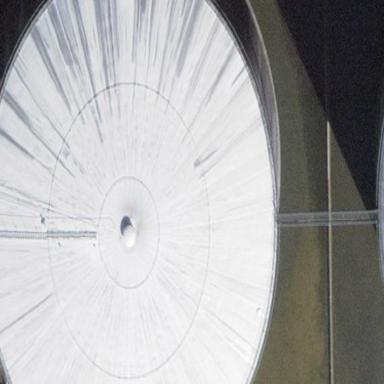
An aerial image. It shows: Storage tank that is man-made.